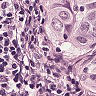
Metastatic tissue present: yes